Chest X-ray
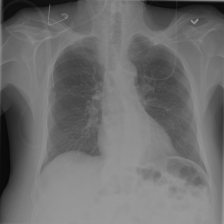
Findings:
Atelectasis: negative
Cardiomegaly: negative
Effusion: negative
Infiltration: negative
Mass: negative
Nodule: positive
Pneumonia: negative
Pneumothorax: negative
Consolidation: negative
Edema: negative
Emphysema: negative
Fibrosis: negative
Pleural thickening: negative
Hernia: negative